Question: In my project, I have a list of products available in table-layout.
I need two things
1. When the user click on EditText numeric keypad should display below it.
2. After user enter numeric value, how we can get the entered Edited text box value.?
I have 'EditText' like this:
'''
EditText txtQty = new EditText(this);
txtQty.setTextSize(2, 12);
txtQty.setHeight(4);
txtQty.setWidth(6);
txtQty.setId(i);
txtQty.setInputType(InputType.TYPE_NUMBER_FLAG_DECIMAL);
txtQty.setText("0.00");
tr.addView(txtQty);
'''
1. How we can reduce EditText box height? I did but it didn't change that much

Please give me idea...
Thanks in advance
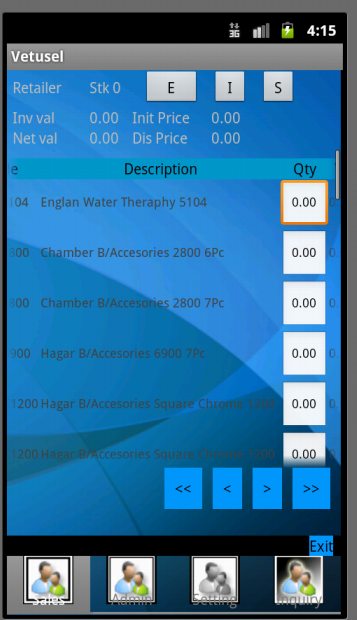
Answer: You could use 2 events to acheive this. First is onTextChangedListener if you want to get text from EditText each time it is edited. Second is onKeyDownListener. You can check whether the key equals to enter. getText().toString() is used to get the text of EditText. Here is a code snippet:
'''
myEditText.setOnKeyListener(new View.OnKeyListener() {
@Override
public boolean onKey(View v, int keyCode, KeyEvent event) {
if ((event.getAction() == KeyEvent.ACTION_DOWN) && (keyCode == KeyEvent.KEYCODE_ENTER)) {
String tmp = draw.myEditText.getText().toString().trim();
//to hide keyboard
InputMethodManager imm = (InputMethodManager)getSystemService(Context.INPUT_METHOD_SERVICE);
imm.hideSoftInputFromWindow(myEditText.getWindowToken(), 0);
}
return false;
}
});
'''